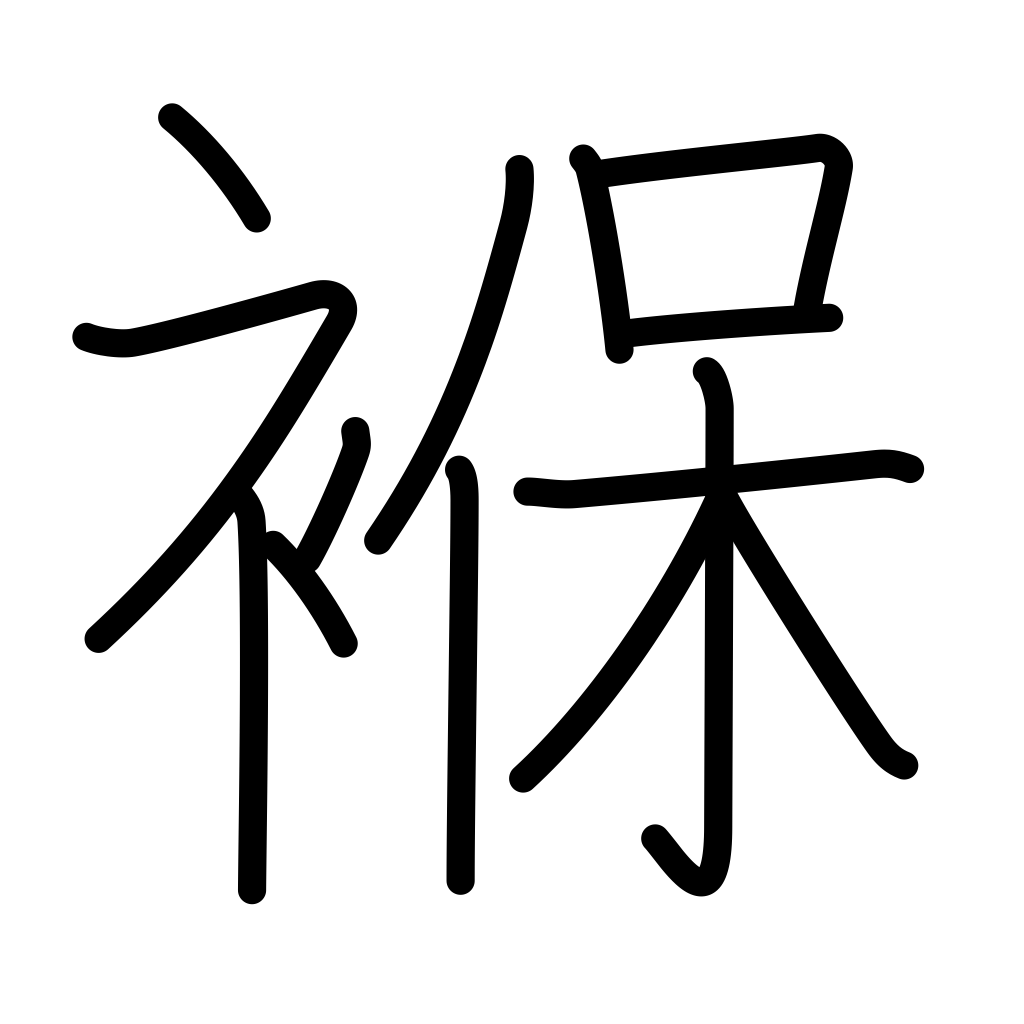
Meaning: diaper